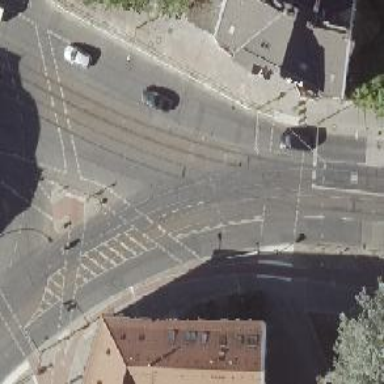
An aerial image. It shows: Tram level crossing on the railway.